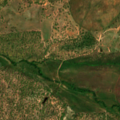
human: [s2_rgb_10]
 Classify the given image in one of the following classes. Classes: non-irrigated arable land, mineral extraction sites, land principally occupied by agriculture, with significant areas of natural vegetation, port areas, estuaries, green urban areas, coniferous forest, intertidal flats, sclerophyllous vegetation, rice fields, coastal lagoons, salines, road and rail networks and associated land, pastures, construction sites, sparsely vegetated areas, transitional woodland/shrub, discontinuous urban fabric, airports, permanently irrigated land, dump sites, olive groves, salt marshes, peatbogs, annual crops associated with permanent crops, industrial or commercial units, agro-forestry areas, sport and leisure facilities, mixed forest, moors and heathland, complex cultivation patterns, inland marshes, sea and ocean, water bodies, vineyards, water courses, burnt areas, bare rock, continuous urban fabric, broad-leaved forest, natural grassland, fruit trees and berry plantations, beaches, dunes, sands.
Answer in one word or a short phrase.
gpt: non-irrigated arable land, permanently irrigated land, agro-forestry areas, broad-leaved forest